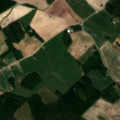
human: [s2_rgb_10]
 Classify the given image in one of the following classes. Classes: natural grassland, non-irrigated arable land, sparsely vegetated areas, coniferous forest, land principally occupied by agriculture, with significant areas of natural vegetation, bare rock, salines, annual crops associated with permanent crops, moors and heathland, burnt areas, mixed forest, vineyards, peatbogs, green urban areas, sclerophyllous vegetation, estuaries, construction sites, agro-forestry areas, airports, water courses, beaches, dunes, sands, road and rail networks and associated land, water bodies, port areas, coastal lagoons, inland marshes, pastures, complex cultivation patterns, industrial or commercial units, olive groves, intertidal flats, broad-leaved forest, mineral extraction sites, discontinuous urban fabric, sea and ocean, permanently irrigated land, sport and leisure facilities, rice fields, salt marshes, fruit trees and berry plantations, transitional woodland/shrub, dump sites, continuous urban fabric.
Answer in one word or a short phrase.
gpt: non-irrigated arable land, land principally occupied by agriculture, with significant areas of natural vegetation, coniferous forest, mixed forest